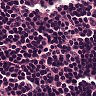
Metastatic tissue present: no